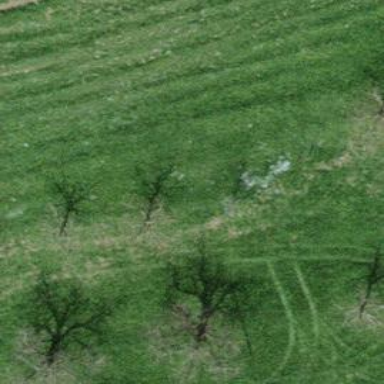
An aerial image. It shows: Broadleaved tree in natural setting.